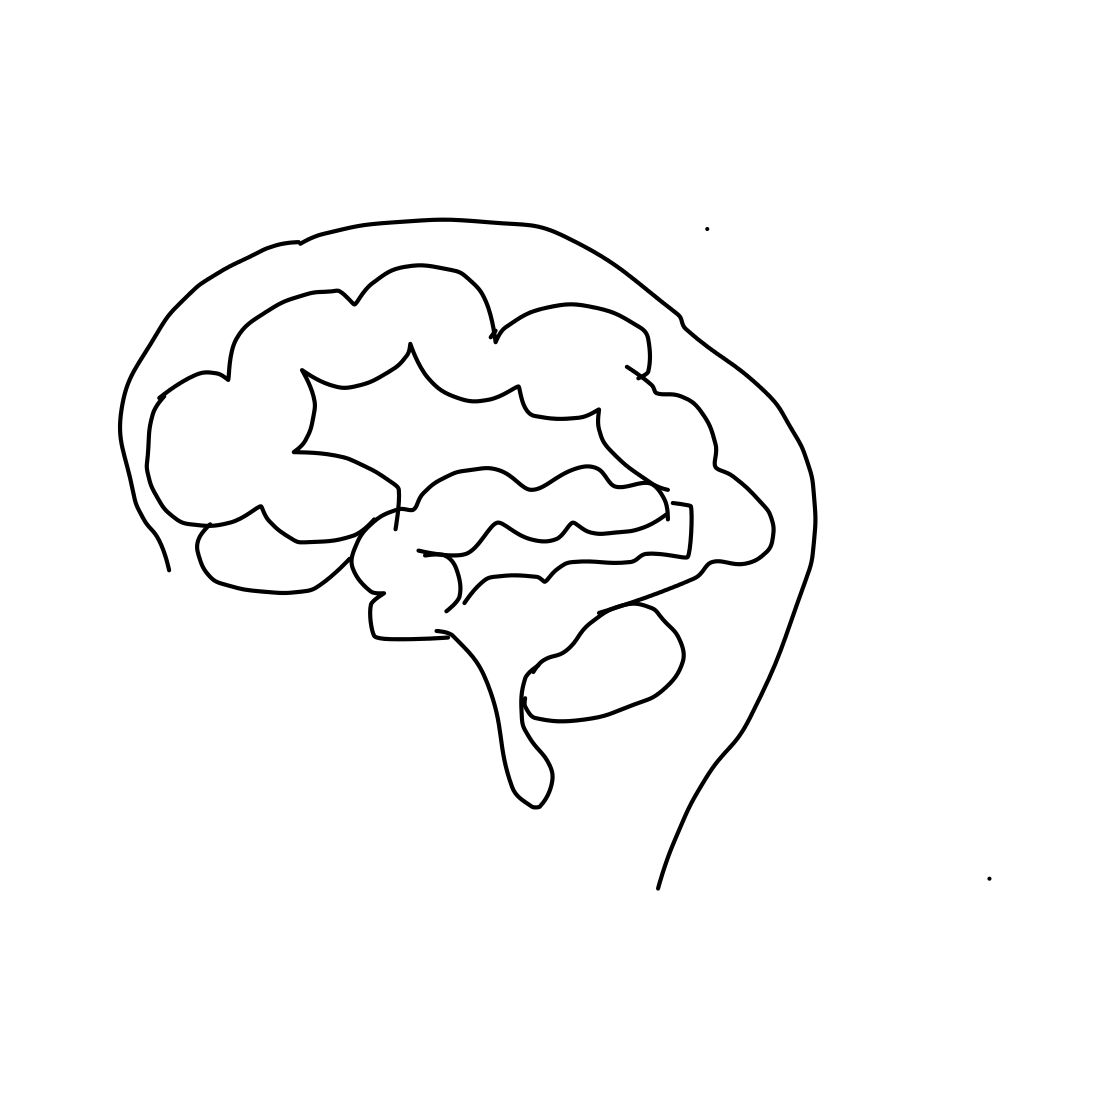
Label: brain